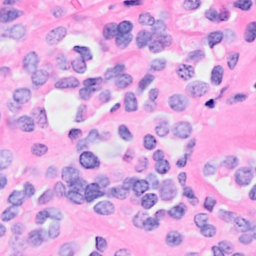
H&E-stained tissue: Breast